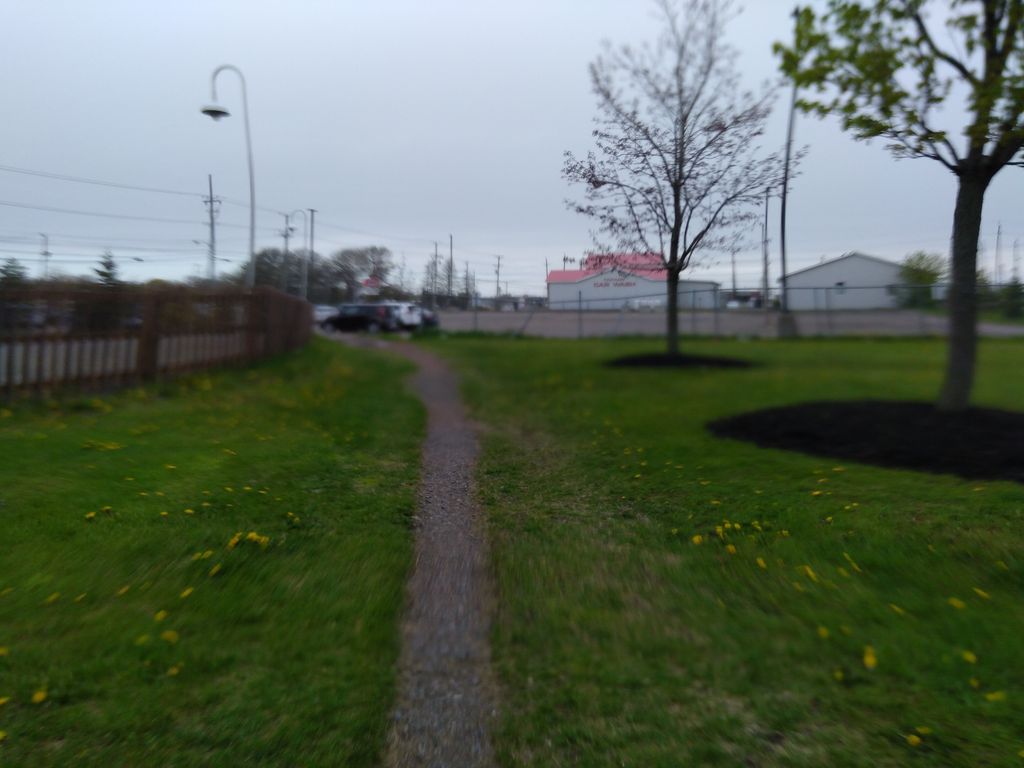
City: charlottetown